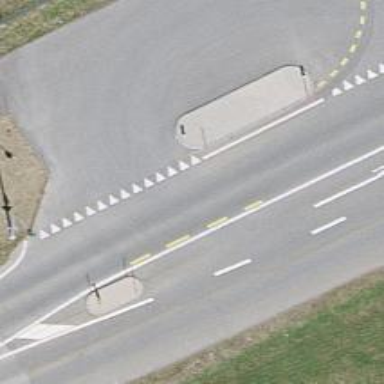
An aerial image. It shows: Road with "give way" sign.